Question: When applying a transparent border over an element with a 'linear-gradient' as the background, I get a weird effect.

Notice the left and right sides of the element don't have the proper colours (they're some way switched) and are weirdly .
'''
<div class="colors">
</div>
'''
'''
.colors {
width: 100px;
border: 10px solid rgba(0,0,0,0.2);
height: 50px;
background: linear-gradient(to right,
#78C5D6,
#459BA8,
#79C267,
#C5D647,
#F5D63D,
#F08B33,
#E868A2,
#BE61A5);
}
'''
is this showing a weird effect on the left and right side of the element, and can I do about it?
Here is the fiddle: <URL>
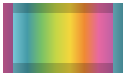
Answer: That's because the starting and ending points of the 'gradient' are at the edges of the 'padding-box' and 'border' is rendered outside the 'padding-box'. So, the borders look funny because the 'background' is repeated on each side outside the 'padding-box' to cover the 'border-box'.
The 'box-shadow:inset' is rendered inside the 'padding-box' (just like background) and gives visually the same effect as a 'border', so you could try using that in place of 'border':
'''
box-shadow: inset 0 0 0 10px rgba(0,0,0,0.2);
padding: 10px;
'''
Because a 'box-shadow' doesn't take up any space, you need to increase your padding accordingly.
Illustration of 'padding-box' and 'border-box':

Demo <URL>